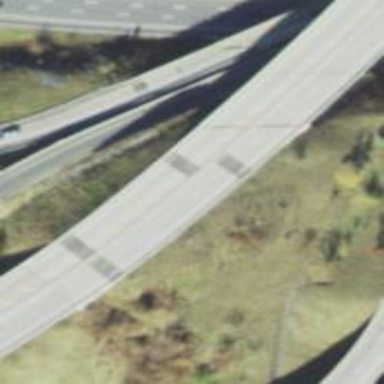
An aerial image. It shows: Primary_link highway with asphalt surface and embankment.